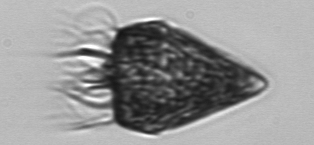
Label: Strombidium_morphotype2